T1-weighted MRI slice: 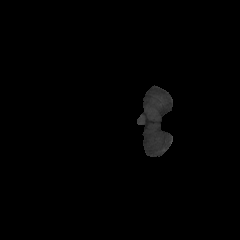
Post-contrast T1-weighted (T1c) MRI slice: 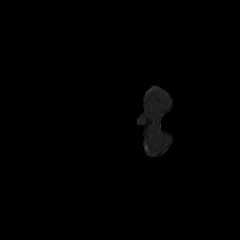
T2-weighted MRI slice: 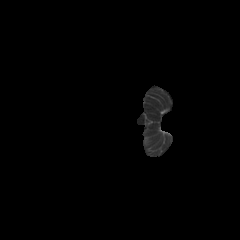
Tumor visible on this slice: no